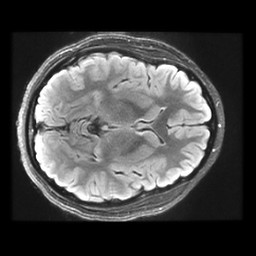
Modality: FLAIR
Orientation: axial
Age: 20
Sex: female
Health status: healthy
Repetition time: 12 s
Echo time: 0.09782 s